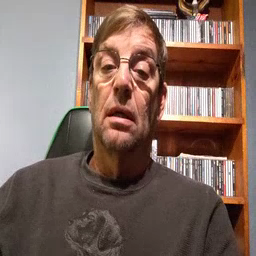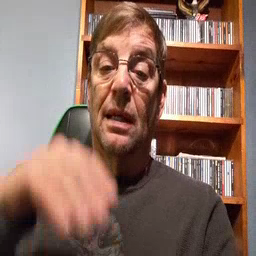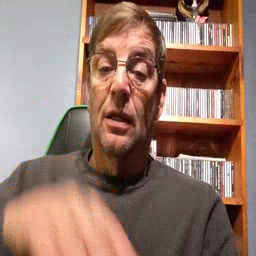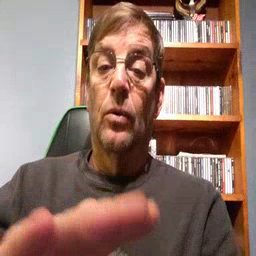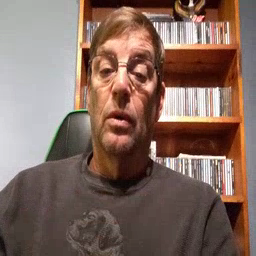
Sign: into